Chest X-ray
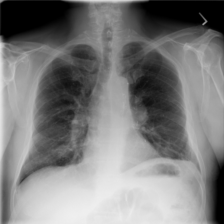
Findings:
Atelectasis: negative
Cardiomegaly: negative
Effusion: negative
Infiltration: negative
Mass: negative
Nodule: negative
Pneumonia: negative
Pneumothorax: negative
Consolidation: positive
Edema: negative
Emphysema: negative
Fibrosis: negative
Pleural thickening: negative
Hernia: negative